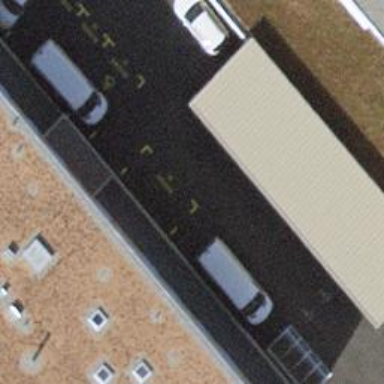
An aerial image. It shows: Flat roof on building.